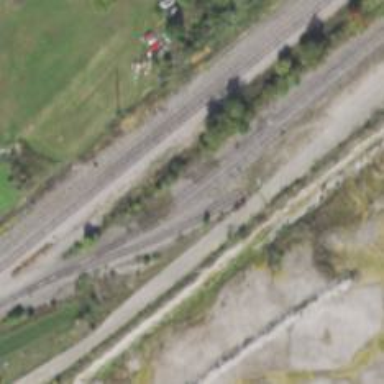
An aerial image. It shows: Railway siding with rails.